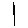
Label: line